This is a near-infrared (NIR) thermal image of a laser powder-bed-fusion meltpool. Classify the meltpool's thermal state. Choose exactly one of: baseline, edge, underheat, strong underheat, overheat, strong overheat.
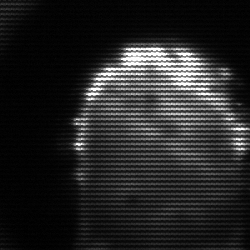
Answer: baseline